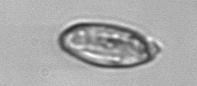
Label: Katodinium_or_Torodinium